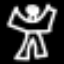
Label: angel